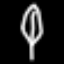
Label: leaf